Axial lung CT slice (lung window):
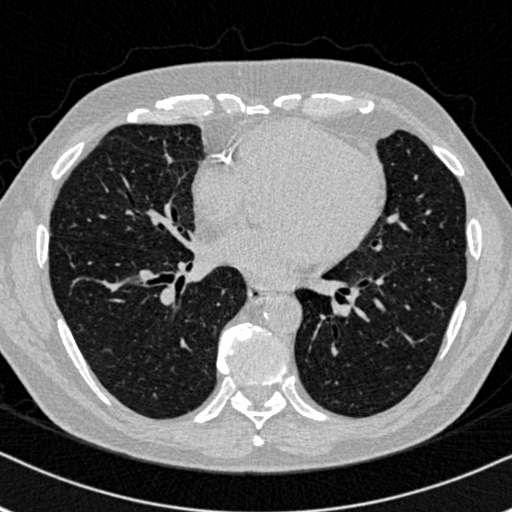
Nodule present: no